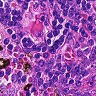
Metastatic tissue present: no